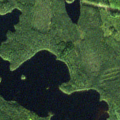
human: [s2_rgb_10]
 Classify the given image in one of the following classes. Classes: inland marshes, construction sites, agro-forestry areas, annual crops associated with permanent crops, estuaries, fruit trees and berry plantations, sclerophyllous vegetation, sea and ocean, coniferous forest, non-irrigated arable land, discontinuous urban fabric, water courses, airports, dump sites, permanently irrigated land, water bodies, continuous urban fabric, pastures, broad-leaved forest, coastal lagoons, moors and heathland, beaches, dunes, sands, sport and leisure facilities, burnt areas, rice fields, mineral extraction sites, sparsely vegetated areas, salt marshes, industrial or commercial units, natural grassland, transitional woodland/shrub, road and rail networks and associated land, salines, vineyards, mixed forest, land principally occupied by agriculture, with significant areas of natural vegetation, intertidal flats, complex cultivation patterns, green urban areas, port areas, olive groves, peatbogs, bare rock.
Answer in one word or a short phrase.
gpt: coniferous forest, mixed forest, water bodies